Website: lowes
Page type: billing-address
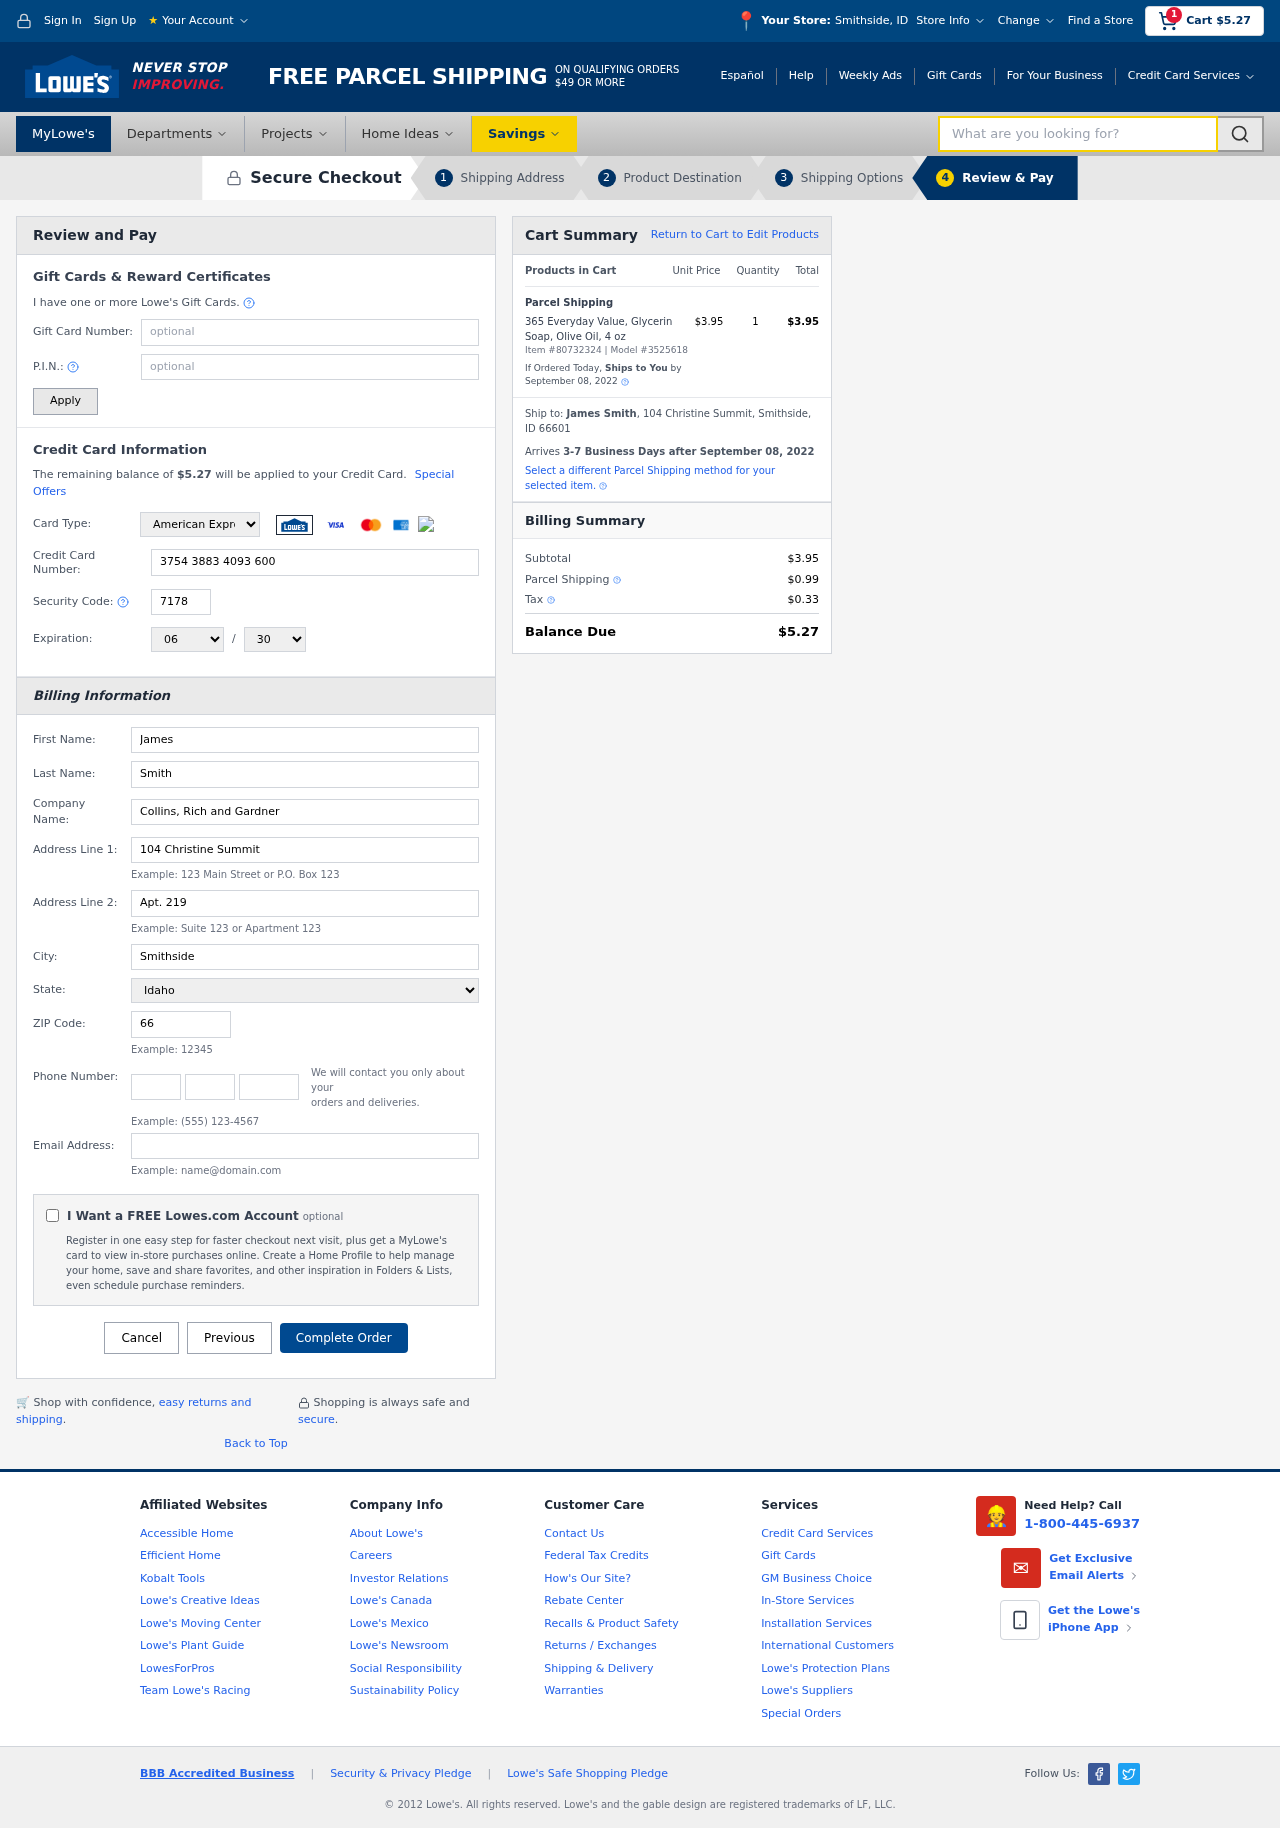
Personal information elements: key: PII_CARD_CVV
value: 7178
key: PII_CARD_EXPIRY_MONTH
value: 06
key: PII_CARD_EXPIRY_YEAR
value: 30
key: PII_CARD_NUMBER
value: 3754 3883 4093 600
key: PII_CARD_TYPE
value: American Express
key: PII_CITY
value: Smithside
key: PII_CITY_STATE
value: Smithside, ID
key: PII_COMPANY
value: Collins, Rich and Gardner
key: PII_EMAIL
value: james.smith@hotmail.com
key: PII_FIRSTNAME
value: James
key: PII_FULLNAME
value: James Smith
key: PII_LASTNAME
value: Smith
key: PII_PHONE_AREA
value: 987
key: PII_PHONE_PREFIX
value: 496
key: PII_PHONE_SUFFIX
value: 4797
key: PII_POSTCODE
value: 66601
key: PII_STATE
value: Idaho
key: PII_STREET
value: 104 Christine Summit
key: PII_STREET2
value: Apt. 219
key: PII_CITY_STATE_ZIP
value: Smithside, ID 66601
Product elements: key: PRODUCT1_NAME
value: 365 Everyday Value, Glycerin Soap, Olive Oil, 4 oz
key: PRODUCT1_PRICE
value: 3.95
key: PRODUCT1_QUANTITY
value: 1
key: PRODUCT_ITEM_NUMBER
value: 80732324
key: PRODUCT_MODEL_NUMBER
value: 3525618
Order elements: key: ORDER_SUBTOTAL
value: $5.27
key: ORDER_TOTAL
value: $5.27
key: ORDER_SHIPPING_DATE
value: September 08, 2022
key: ORDER_SUBTOTAL
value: $3.95
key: ORDER_DELIVERY_DATE
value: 3-7 Business Days after September 08, 2022
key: ORDER_SHIPPING_DATE2
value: September 08, 2022
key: ORDER_SUBTOTAL2
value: $3.95
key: ORDER_SHIPPING_COST
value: $0.99
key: ORDER_TAX
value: $0.33
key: ORDER_TOTAL2
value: $5.27
Search elements: key: HEADER_SEARCH
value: What are you looking for?